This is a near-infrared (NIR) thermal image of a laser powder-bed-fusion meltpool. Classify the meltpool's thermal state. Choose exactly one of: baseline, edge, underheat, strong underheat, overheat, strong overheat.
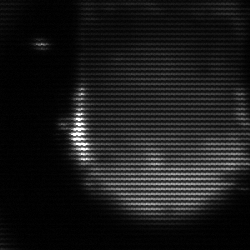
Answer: edge